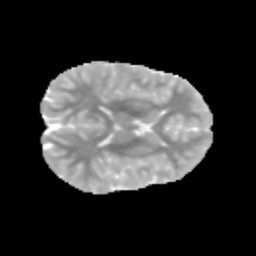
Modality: MD
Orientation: axial
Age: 9
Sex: male
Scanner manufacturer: siemens
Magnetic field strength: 3 T
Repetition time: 3.8 s
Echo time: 0.07 s